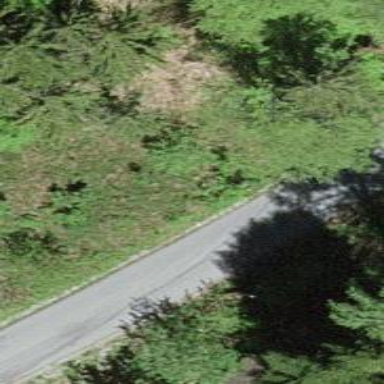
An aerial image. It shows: Unclassified road with asphalt surface.